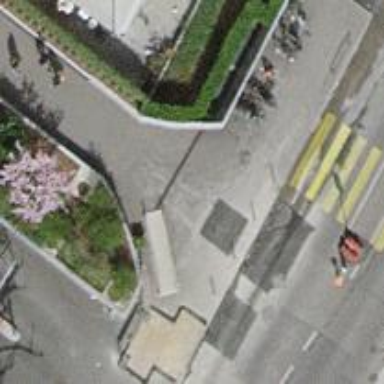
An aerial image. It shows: Asphalt pedestrian road.